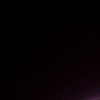
Label: space